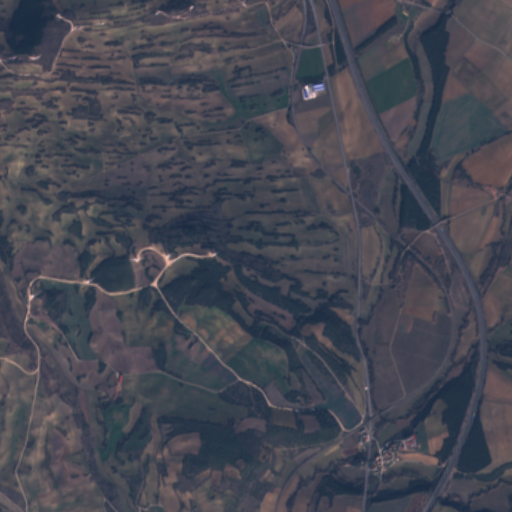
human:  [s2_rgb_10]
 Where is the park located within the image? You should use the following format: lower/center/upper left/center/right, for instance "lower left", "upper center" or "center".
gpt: The park is located in the lower right of the image.
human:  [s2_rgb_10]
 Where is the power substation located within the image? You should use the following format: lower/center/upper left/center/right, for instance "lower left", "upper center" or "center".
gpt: The power substation is located in the upper center of the image.
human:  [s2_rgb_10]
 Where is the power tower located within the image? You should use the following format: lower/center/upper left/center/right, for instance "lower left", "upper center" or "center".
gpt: The power tower is located in the upper center of the image.
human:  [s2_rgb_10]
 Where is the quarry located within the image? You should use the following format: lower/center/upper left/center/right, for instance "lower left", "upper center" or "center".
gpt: There is no quarry in the image.